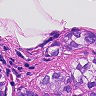
Metastatic tissue present: yes